Field crop: maize
Growth stage: 2
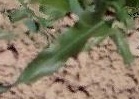
Species: maize